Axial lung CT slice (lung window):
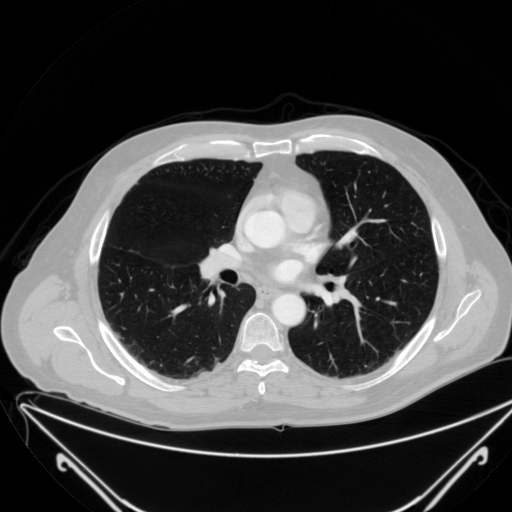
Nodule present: no